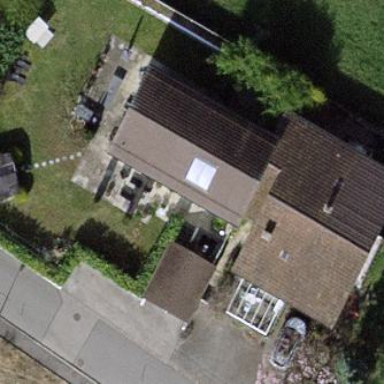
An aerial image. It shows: Semidetached house.